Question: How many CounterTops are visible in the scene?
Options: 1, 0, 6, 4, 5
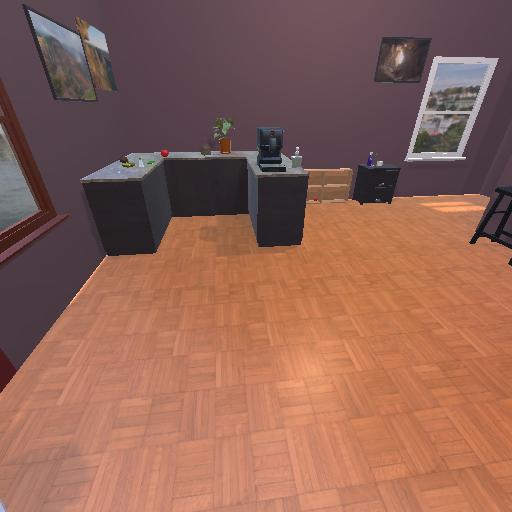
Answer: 1